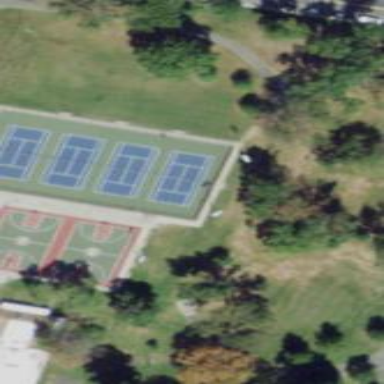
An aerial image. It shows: Tennis court on pitch.